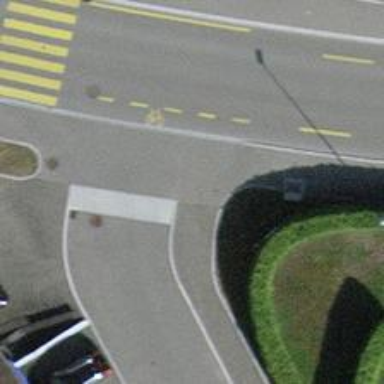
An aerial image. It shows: Traffic calming table.